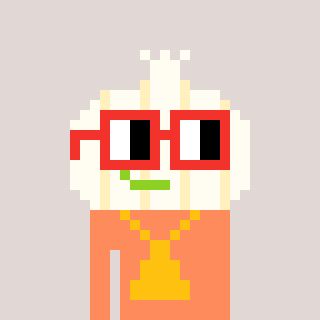
a pixel art character with square red glasses, a garlic-shaped head and a peachy-colored body on a warm background